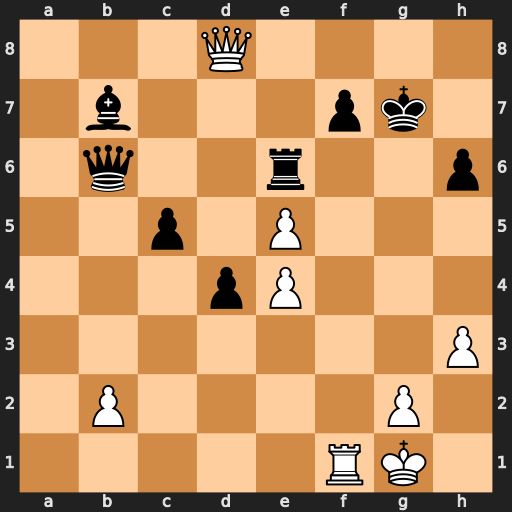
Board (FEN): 3Q4/1b3pk1/1q2r2p/2p1P3/3pP3/7P/1P4P1/5RK1
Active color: w
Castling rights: -
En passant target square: -
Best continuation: Qd7 Re7 Qxe7